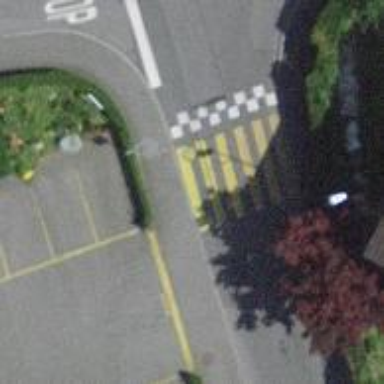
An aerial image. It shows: Uncontrolled zebra crossing with zebra markings.